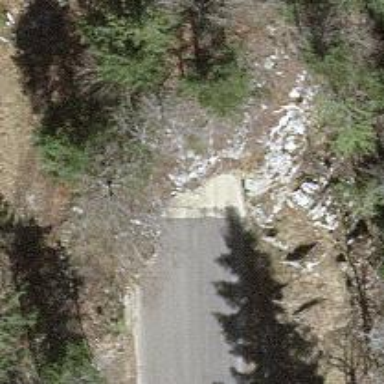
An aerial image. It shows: Secondary road passing through tunnel.